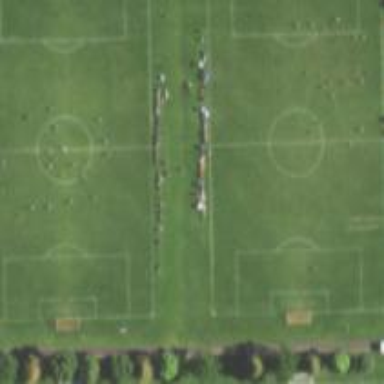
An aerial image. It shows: Soccer pitch for outdoor sports and leisure activities.